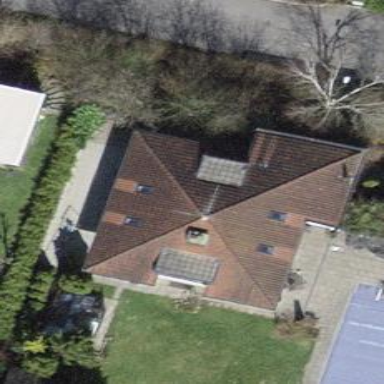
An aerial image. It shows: Building with pyramidal-shaped roof.